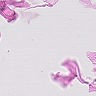
Metastatic tissue present: no